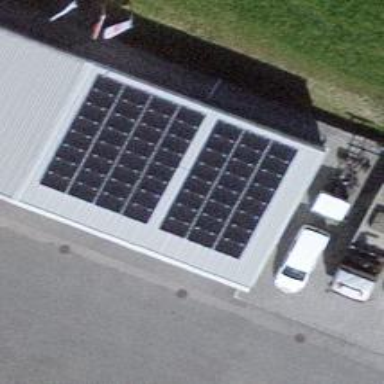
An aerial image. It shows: Solar photovoltaic panel generator.